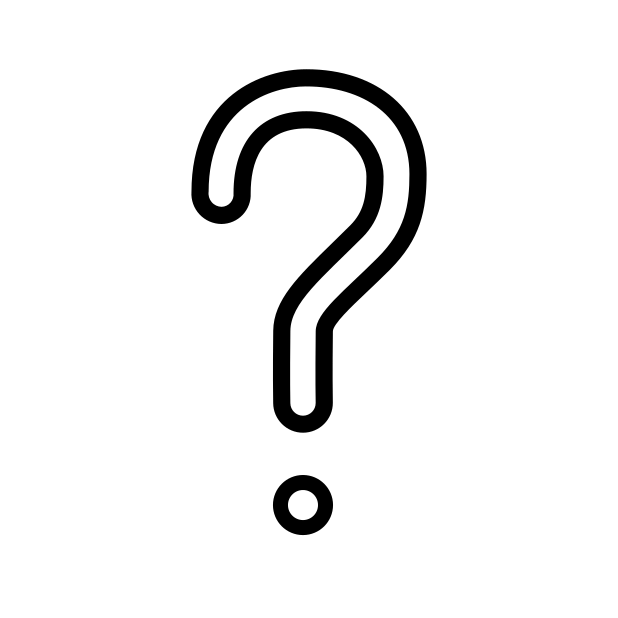
white question mark